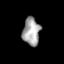
Tissue: lung
Cell type: Epithelial cells
Senescence score: 0.2337
Nuclear area (px): 465
Mean DAPI intensity: 165.222